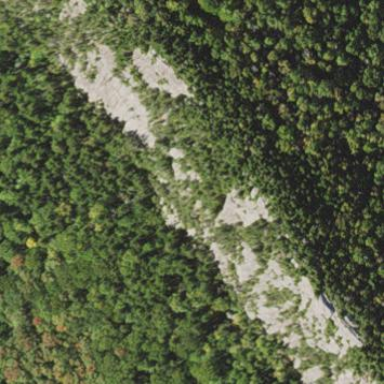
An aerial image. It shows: Landscape dominated by bare rock.